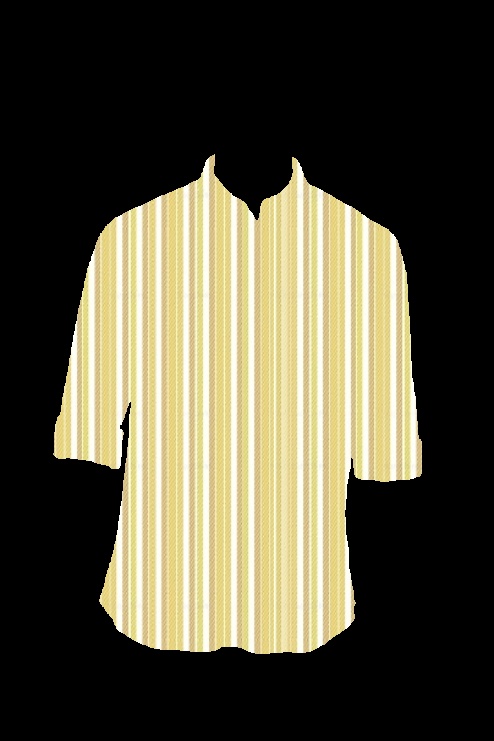
yellow stripe tee